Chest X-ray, AP view. Patient: 61 years old, sex M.
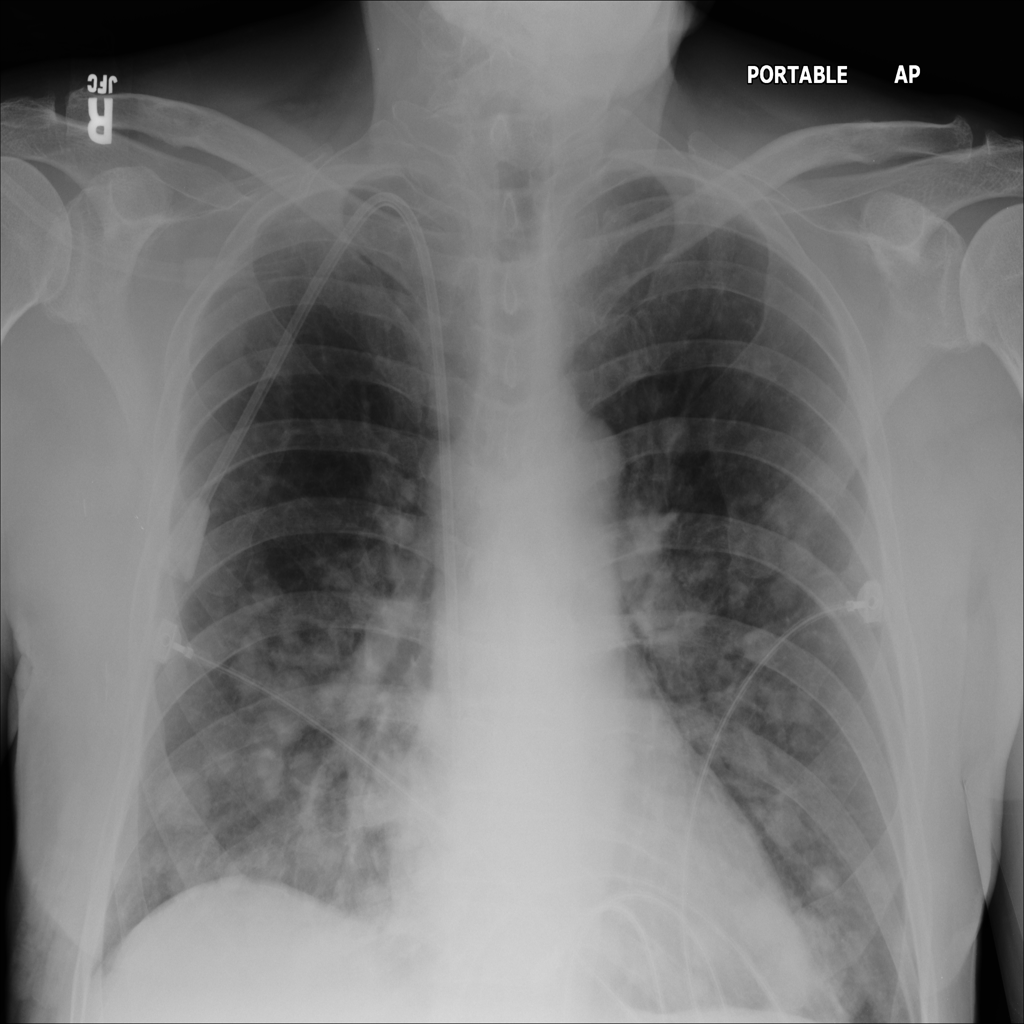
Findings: No Finding